Field crop: maize
Growth stage: 2
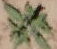
Species: atriplex